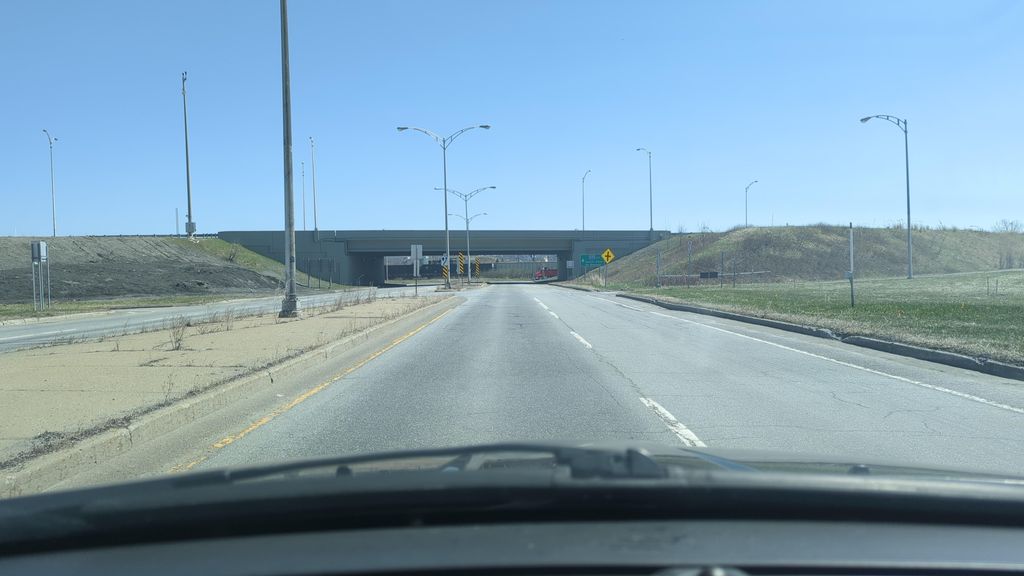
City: quebec_city